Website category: university
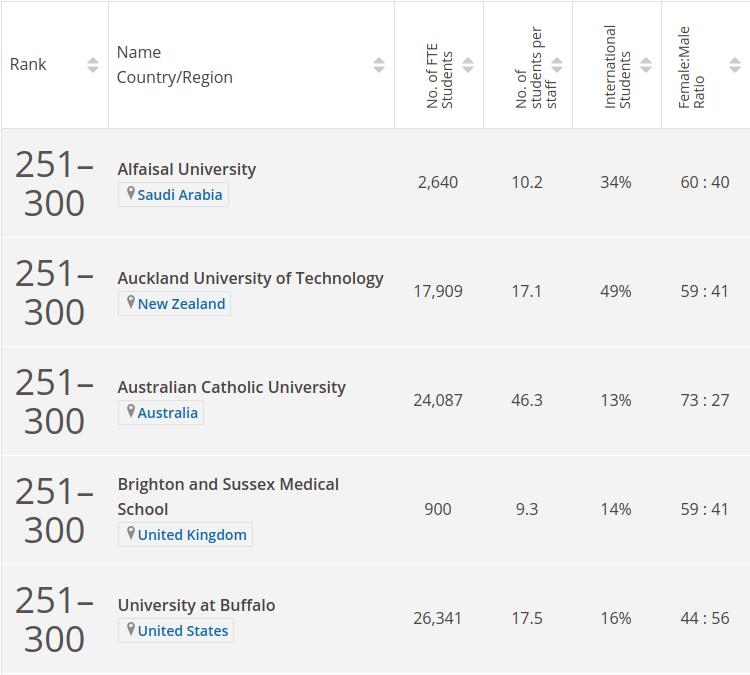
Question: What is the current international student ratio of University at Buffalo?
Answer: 16%

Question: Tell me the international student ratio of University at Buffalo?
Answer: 16%

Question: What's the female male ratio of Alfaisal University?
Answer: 60 : 40

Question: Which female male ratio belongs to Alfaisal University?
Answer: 60 : 40

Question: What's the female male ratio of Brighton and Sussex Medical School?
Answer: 59 : 41

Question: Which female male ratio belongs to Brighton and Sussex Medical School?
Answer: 59 : 41

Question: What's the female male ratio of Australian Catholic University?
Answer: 73 : 27

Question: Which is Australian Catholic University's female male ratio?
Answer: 73 : 27

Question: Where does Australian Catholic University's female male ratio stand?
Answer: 73 : 27

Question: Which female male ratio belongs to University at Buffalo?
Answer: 44 : 56

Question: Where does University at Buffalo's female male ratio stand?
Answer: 44 : 56

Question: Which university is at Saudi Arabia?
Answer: Alfaisal University

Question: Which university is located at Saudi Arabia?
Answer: Alfaisal University

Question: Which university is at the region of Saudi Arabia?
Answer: Alfaisal University

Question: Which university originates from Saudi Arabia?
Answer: Alfaisal University

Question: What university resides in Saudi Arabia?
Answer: Alfaisal University

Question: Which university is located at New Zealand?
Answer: Auckland University of Technology

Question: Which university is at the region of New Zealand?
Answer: Auckland University of Technology

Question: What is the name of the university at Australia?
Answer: Australian Catholic University

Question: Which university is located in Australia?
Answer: Australian Catholic University

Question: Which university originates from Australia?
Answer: Australian Catholic University

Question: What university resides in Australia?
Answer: Australian Catholic University

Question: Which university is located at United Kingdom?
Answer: Brighton and Sussex Medical School

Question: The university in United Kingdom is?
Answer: Brighton and Sussex Medical School

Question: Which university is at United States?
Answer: University at Buffalo

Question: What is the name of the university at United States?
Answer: University at Buffalo

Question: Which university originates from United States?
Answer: University at Buffalo

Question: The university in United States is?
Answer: University at Buffalo

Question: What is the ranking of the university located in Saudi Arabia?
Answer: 251300

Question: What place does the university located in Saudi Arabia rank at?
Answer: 251300

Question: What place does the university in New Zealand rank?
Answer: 251300

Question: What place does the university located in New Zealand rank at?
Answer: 251300

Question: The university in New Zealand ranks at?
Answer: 251300

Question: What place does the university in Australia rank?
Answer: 251300

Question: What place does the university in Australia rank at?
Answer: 251300

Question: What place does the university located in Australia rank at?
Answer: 251300

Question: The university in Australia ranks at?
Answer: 251300

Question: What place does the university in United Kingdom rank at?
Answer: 251300

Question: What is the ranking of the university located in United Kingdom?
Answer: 251300

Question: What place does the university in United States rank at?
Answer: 251300

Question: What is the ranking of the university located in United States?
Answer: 251300